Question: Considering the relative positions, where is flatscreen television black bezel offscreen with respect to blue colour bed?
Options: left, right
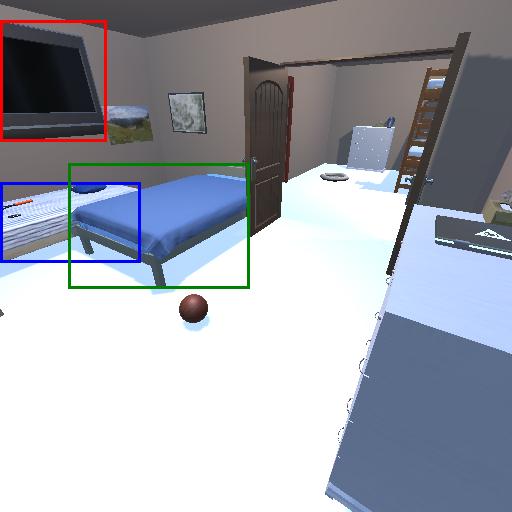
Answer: left